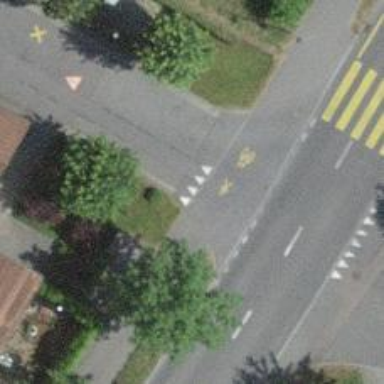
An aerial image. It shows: Road with "give way" sign.